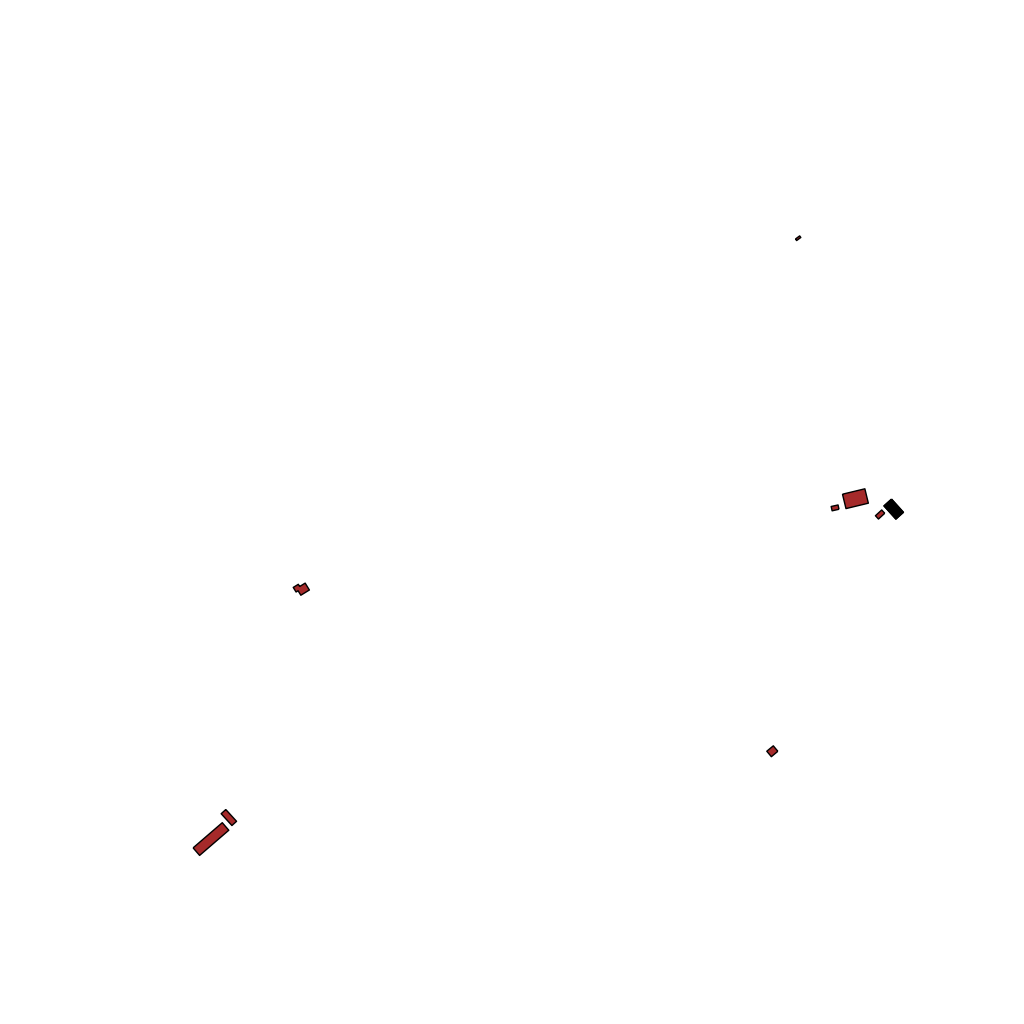
Tags: overhead vector_map, industrial, recreation, low_rise, density_1, Building, Facility, 1.0 km²